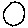
Label: circle